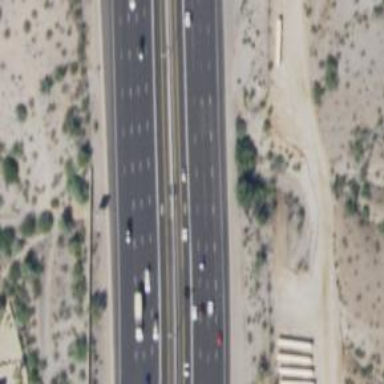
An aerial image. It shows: Asphalt motorway.